Field crop: tomato
Growth stage: 1
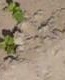
Species: portulaca